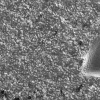
Atmospheric dust classification: not_dusty